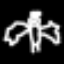
Label: angel